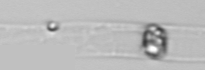
Label: Dactyliosolen_blavyanus